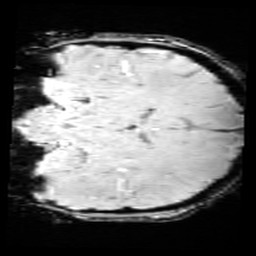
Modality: SWI
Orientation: coronal
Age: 13
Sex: male
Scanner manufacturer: siemens
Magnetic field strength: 3 T
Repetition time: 0.027 s
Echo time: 0.02 s